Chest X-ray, PA view. Patient: 25 years old, sex M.
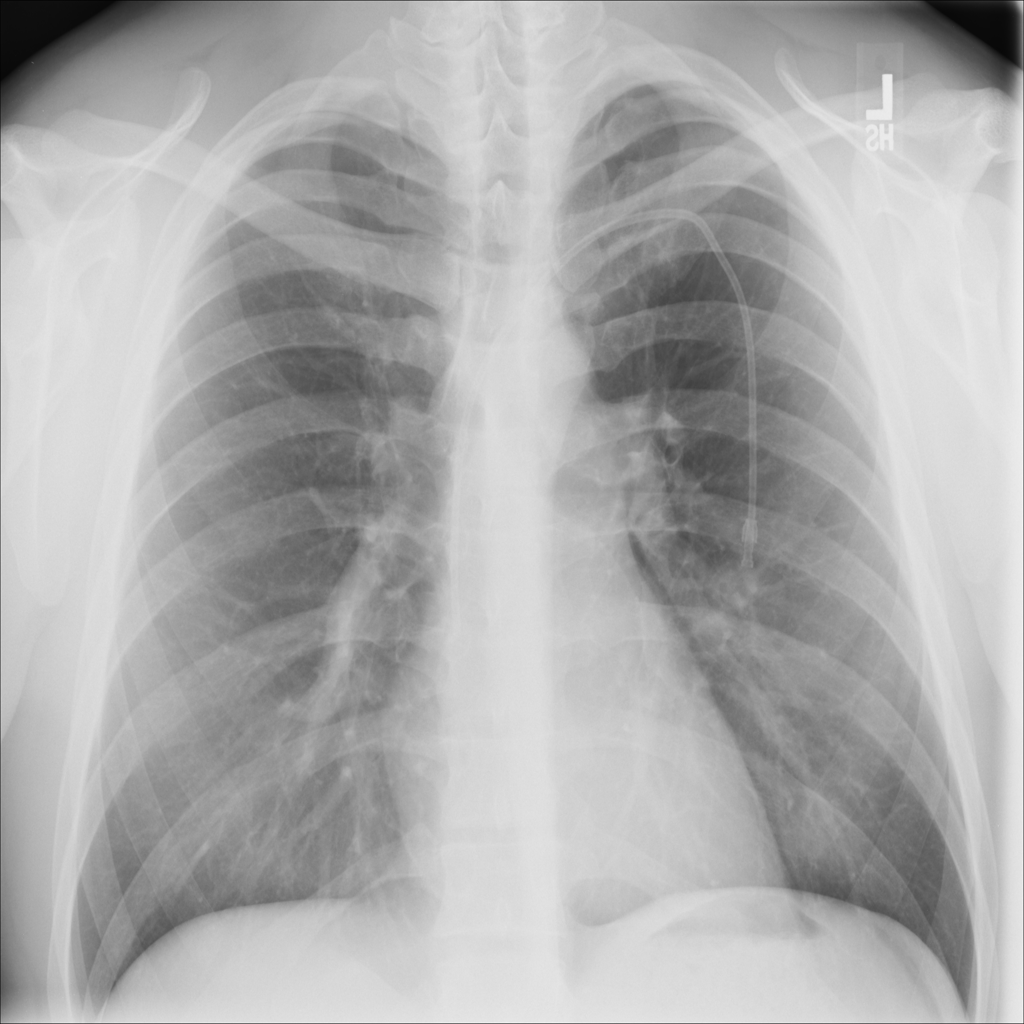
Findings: No Finding